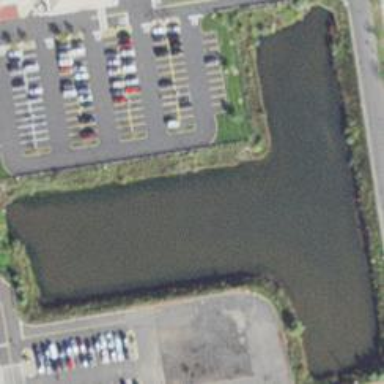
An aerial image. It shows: Pond with natural water.